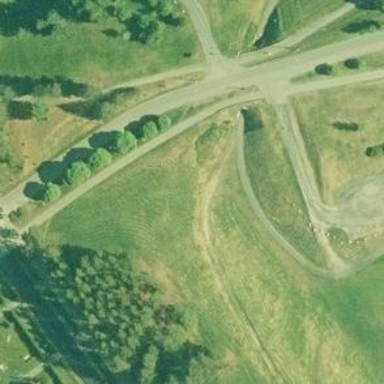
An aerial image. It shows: Path.